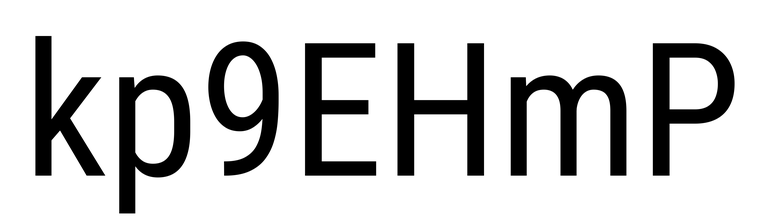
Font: Roboto_Condensed_Regular